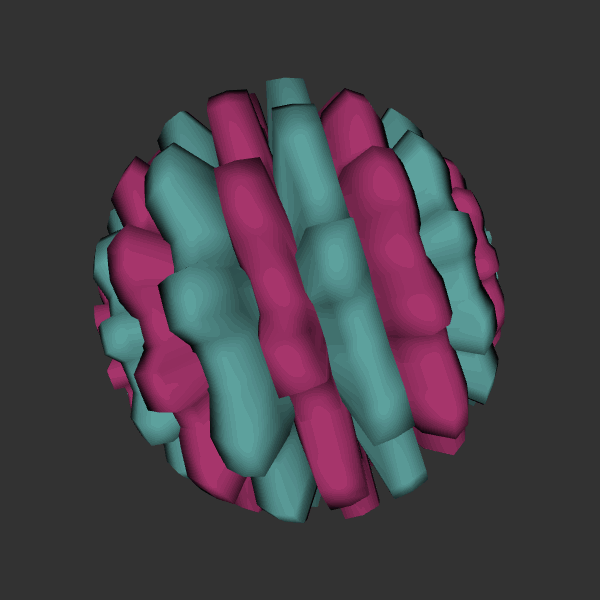
Background: dark